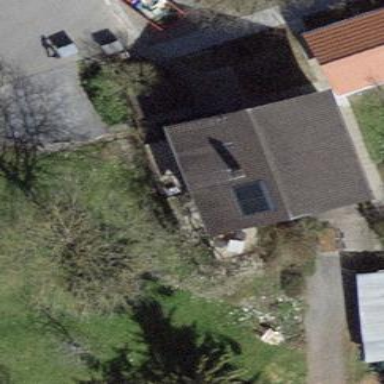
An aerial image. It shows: Building with tiled roof.